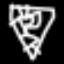
Label: diamond